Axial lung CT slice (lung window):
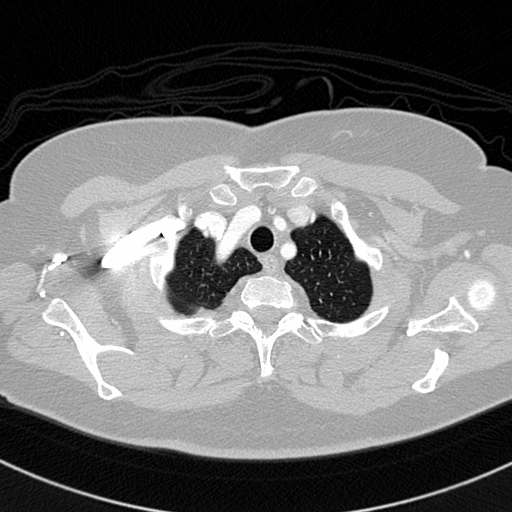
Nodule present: no